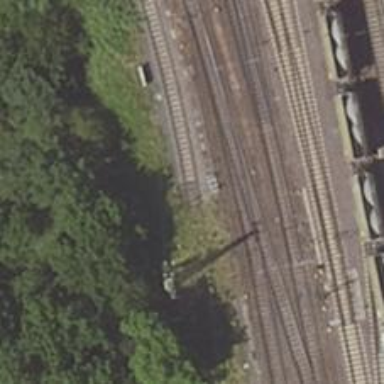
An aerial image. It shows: Railway signal.